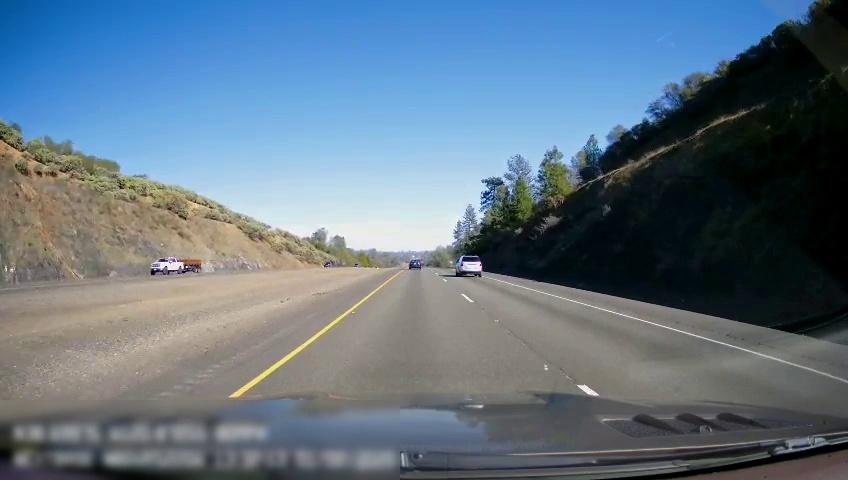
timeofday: Day
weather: Sunny
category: Drivable Space
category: Drivable Space
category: Vehicles | Truck
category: Vehicles | SUV
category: Vehicles | Car
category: Lanes | Current Lane
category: Lanes | Current Lane
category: Lanes | Alternate Lane